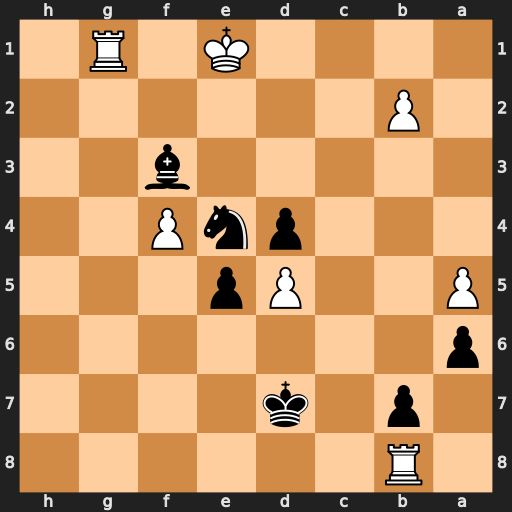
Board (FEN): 1R6/1p1k4/p7/P2Pp3/3pnP2/5b2/1P6/4K1R1
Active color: b
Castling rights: -
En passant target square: -
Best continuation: d3 Rg7+ Kd6 fxe5+ Kc5 Rc7+ Kd4 Rc2 dxc2